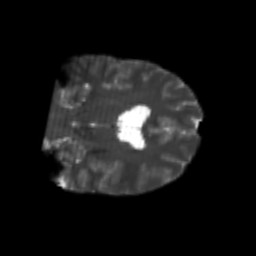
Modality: T2w
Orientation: coronal
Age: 25
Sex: male
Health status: healthy
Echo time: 0.074 s